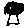
Label: tree